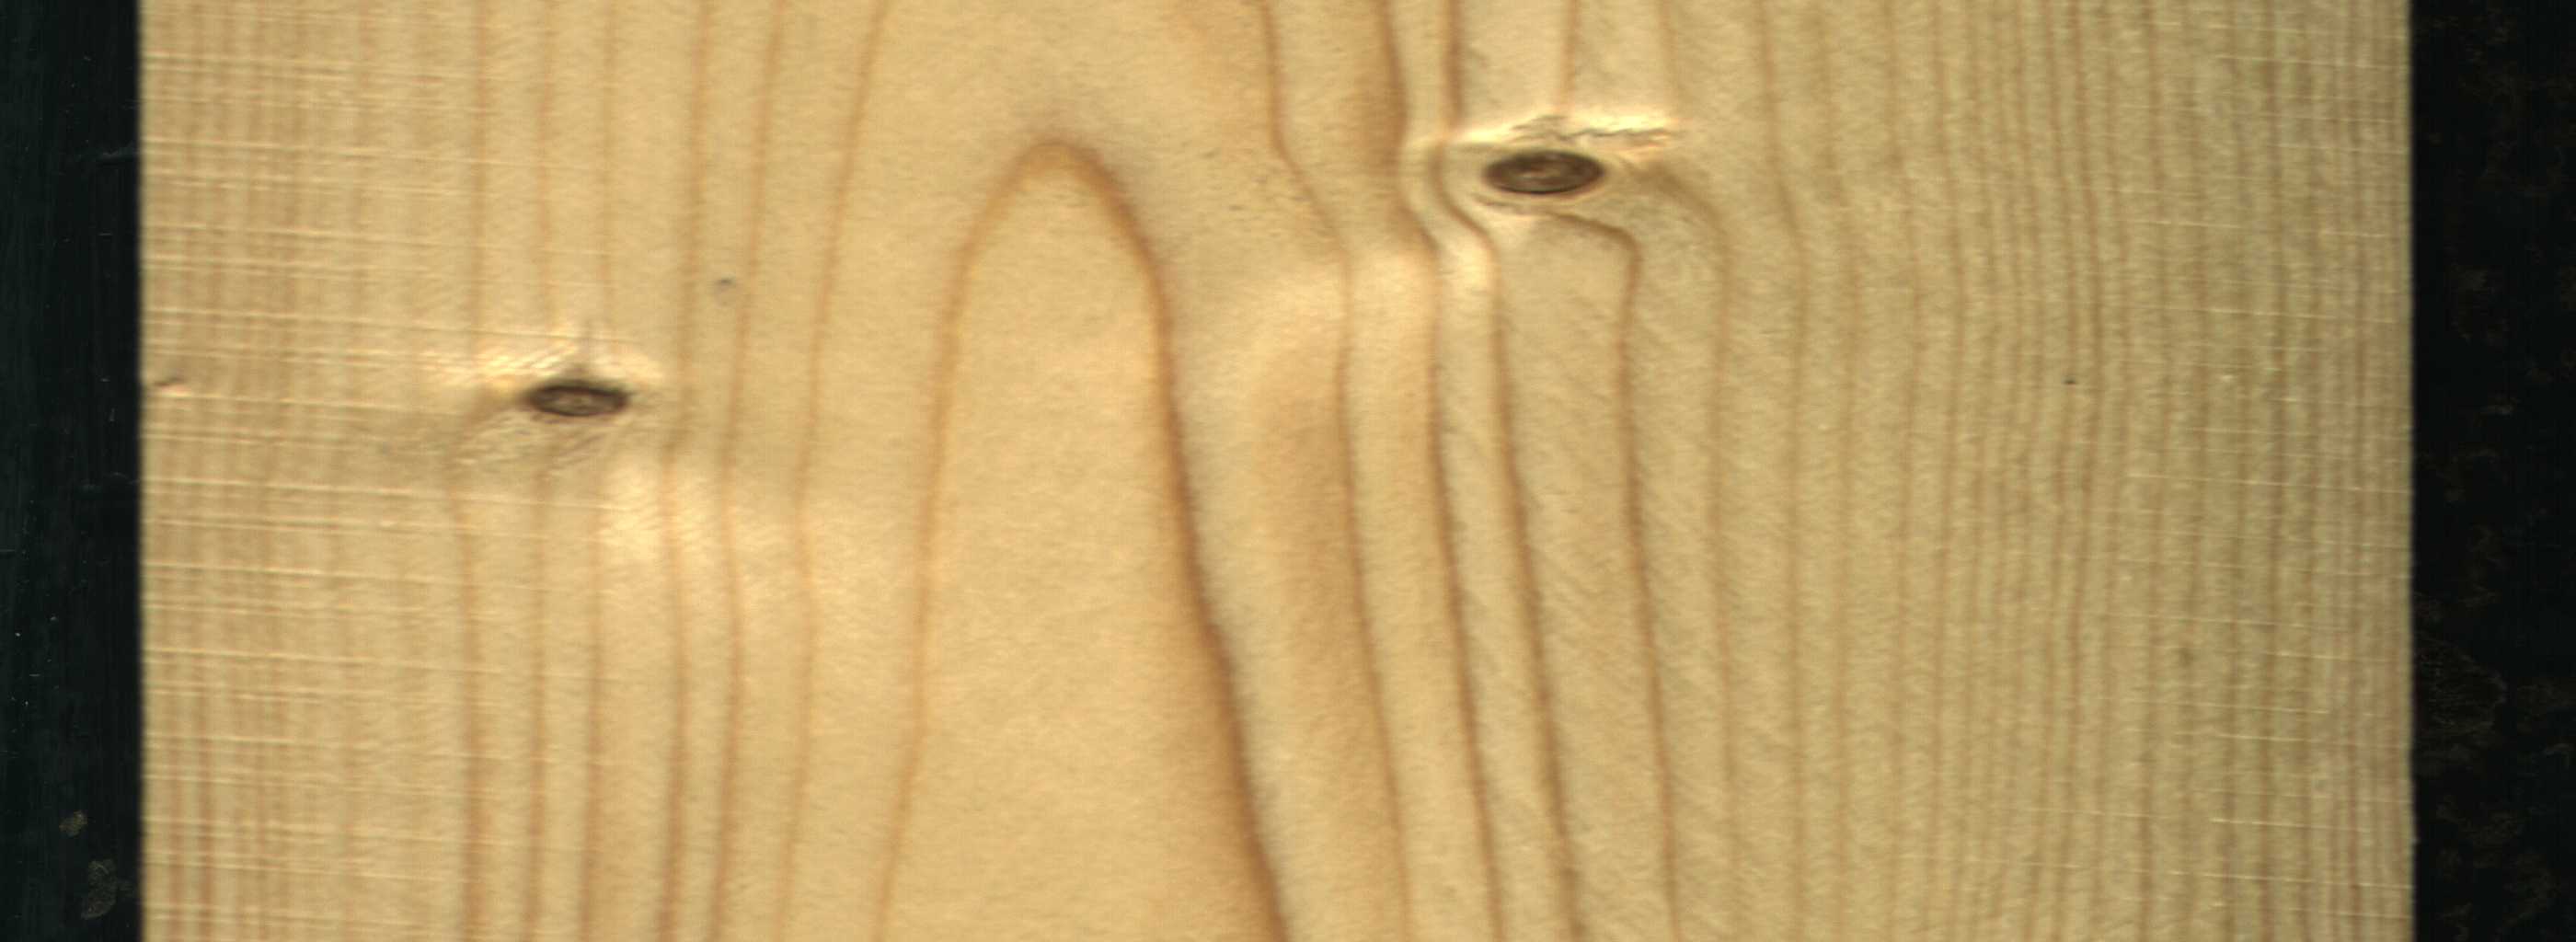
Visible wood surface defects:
Live_Knot
Live_Knot